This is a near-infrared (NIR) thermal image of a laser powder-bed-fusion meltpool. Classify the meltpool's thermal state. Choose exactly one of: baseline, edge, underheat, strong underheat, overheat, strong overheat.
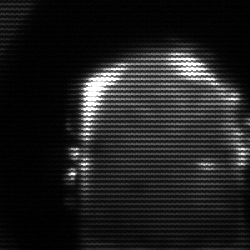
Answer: baseline